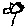
Label: flower